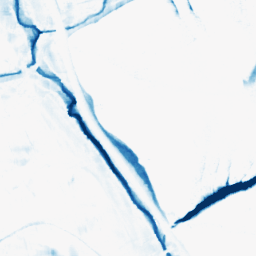
Category: morphological
Decomposition family: morphological_square
Decomposition parameters: operation: closing
size: 15
Upsampling method: linear_exact
Upsampling parameters: scale: 4
Upsampling scale: 4